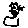
Label: cat